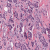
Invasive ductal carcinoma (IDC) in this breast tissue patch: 1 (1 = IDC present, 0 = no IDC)